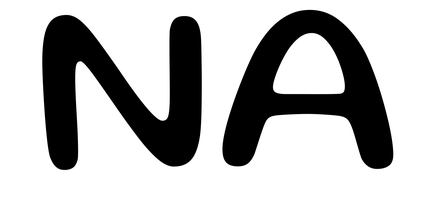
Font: Gluten_Regular